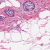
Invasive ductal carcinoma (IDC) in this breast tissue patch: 0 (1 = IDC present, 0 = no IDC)